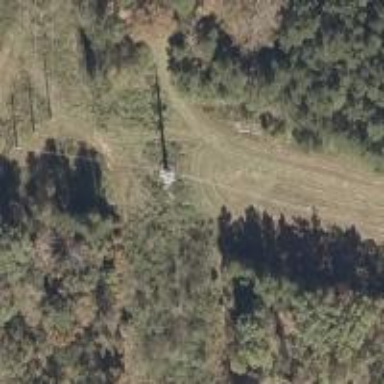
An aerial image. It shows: Power pole.